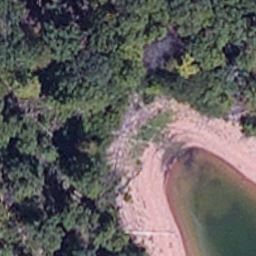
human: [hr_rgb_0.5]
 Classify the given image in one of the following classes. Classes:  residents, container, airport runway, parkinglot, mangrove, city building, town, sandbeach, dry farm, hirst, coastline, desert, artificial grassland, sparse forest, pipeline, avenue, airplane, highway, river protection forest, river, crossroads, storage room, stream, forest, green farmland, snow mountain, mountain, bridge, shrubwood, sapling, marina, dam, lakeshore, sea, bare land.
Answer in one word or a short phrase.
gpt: lakeshore